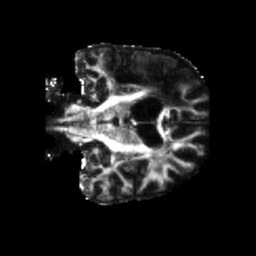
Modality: FA
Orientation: coronal
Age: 52
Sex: male
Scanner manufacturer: siemens
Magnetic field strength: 3 T
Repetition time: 5.25 s
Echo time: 0.08 s